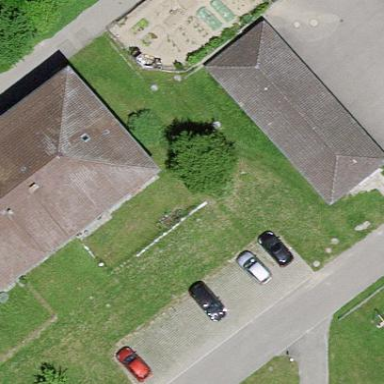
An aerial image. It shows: Group of garages.